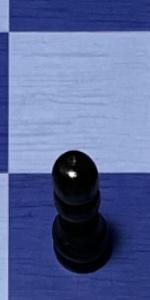
Label: Pawn_Black